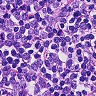
Metastatic tissue present: no